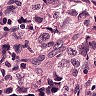
Metastatic tissue present: yes